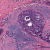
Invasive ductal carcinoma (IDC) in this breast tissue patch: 0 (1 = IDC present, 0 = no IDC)